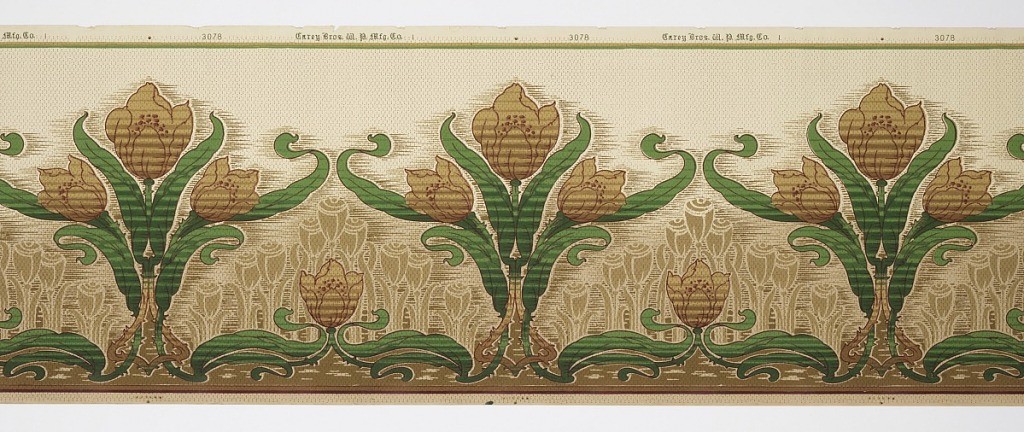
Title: Frieze
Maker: Carey Bros. W.P. Mfg. Co., Philadelphia, Pennsylvania, founded 1882
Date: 1905–1915
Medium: Machine-printed paper
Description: Grouping of three tulips alternating with single tulip. Printed in shades of brown, green, and tan on tan ground.